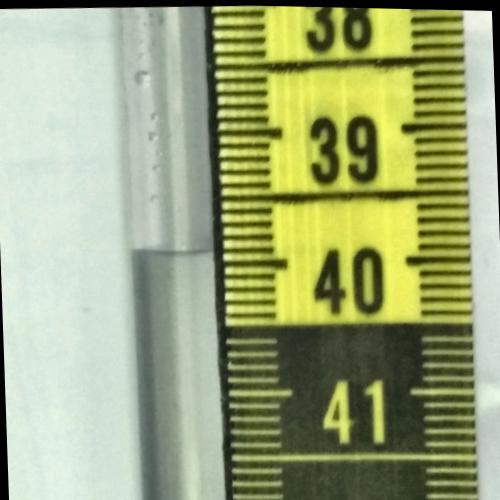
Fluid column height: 39.9 cm